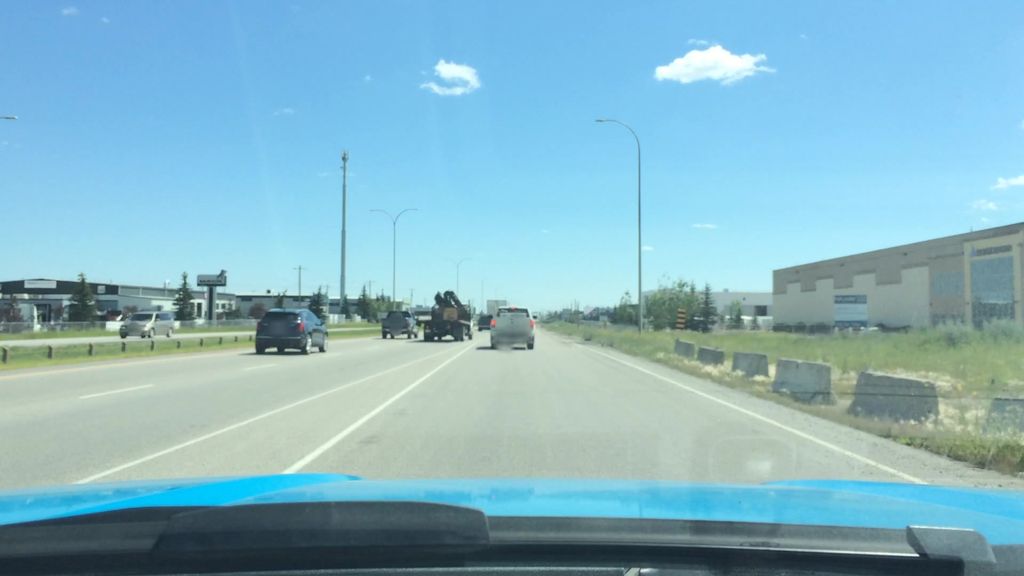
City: calgary